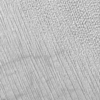
Label: not_dusty